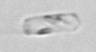
Label: Cerataulina_pelagica